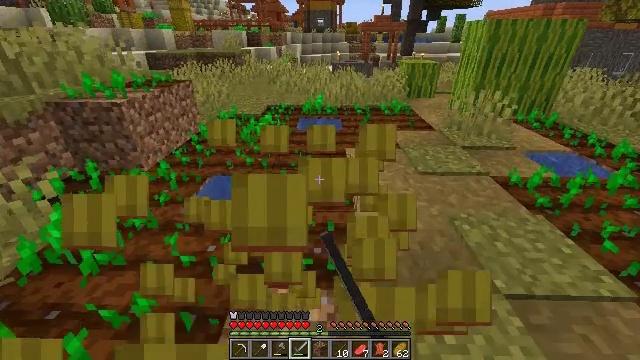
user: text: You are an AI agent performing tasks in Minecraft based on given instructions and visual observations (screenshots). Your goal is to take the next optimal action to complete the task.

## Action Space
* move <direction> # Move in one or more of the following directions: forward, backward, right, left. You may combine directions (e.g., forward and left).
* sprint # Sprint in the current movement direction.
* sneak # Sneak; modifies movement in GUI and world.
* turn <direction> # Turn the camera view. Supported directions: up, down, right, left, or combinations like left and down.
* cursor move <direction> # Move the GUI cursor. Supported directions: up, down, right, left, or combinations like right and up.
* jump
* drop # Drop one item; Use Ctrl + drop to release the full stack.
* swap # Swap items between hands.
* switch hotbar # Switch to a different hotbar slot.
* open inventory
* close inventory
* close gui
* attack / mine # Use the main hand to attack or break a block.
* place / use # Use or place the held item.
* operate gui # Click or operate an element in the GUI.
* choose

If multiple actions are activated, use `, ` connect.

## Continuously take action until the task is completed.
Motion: motion action
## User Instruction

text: Gather hay blocks from the farm.
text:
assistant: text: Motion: attack / mine